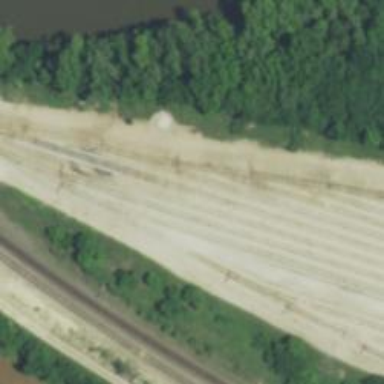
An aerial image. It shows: Railway siding with rails.